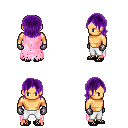
a pixel art fantasy rpg character, male body template, human, tanned skin, pink tattered cape, white pants, purple long bangs hairstyle, metal gloves, ghillies, four views (front, back, left, right), 2x2 character sprite sheet, small pixel art, hard edges, no anti-aliasing